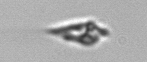
Label: Oxytoxum